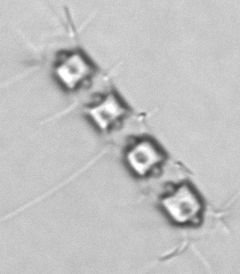
Label: Chaetoceros_didymus